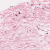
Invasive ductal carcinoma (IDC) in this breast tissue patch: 0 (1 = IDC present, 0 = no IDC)